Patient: sex F, age 54
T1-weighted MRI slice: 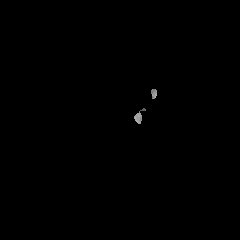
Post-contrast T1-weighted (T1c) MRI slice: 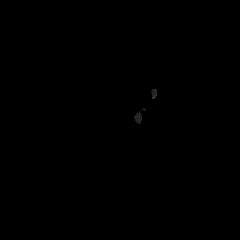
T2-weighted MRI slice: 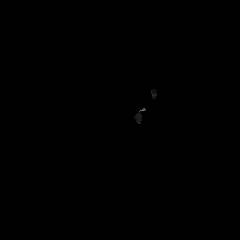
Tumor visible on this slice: no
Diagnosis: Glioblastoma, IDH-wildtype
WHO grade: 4